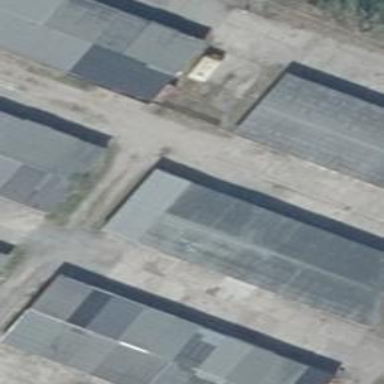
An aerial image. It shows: Group of garages.